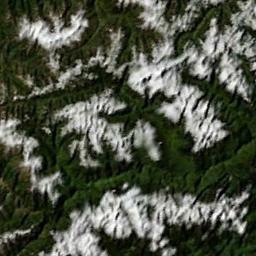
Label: snowberg